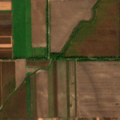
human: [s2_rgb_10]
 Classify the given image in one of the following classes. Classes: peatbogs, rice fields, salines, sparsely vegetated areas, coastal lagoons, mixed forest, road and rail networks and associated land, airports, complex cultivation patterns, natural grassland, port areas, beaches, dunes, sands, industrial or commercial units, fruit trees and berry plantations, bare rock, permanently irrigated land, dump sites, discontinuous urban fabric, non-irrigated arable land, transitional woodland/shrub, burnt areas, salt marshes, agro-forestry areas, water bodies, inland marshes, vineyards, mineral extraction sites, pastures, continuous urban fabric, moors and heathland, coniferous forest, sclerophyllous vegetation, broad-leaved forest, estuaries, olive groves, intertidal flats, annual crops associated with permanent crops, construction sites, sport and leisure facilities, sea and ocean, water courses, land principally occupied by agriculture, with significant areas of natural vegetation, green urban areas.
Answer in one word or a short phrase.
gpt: non-irrigated arable land